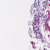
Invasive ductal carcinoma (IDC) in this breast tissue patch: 0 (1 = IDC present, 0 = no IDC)